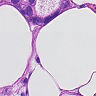
Metastatic tissue present: yes